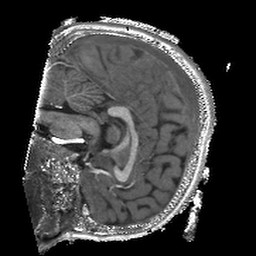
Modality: T1w
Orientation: sagittal
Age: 9
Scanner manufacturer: siemens
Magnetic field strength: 3 T
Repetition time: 2.4 s
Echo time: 0.00224 s